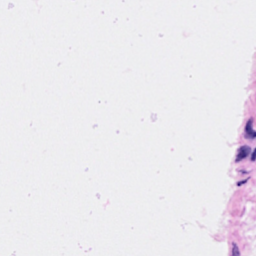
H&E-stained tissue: Breast